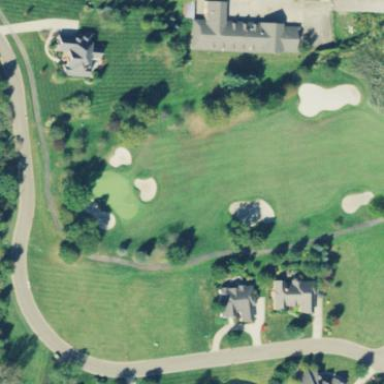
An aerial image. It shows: Golf fairway surrounded by grass.